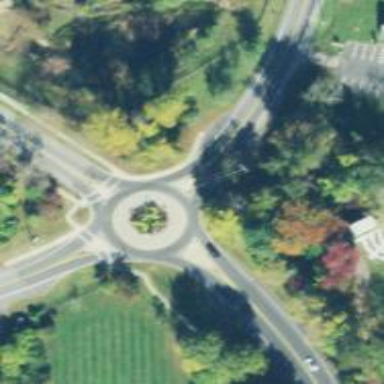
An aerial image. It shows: Roundabout at tertiary road junction.